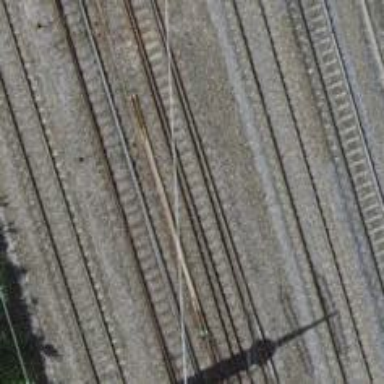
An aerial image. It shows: Railway switch.